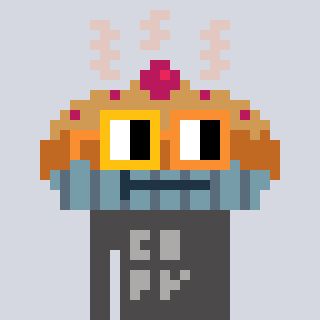
a pixel art character with square yellow and orange glasses, a pie-shaped head and a grayscale-colored body on a cool background